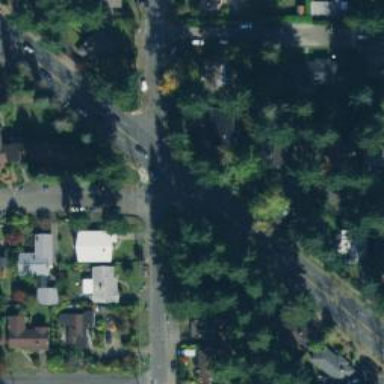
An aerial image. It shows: Residential road with separate asphalt sidewalk.